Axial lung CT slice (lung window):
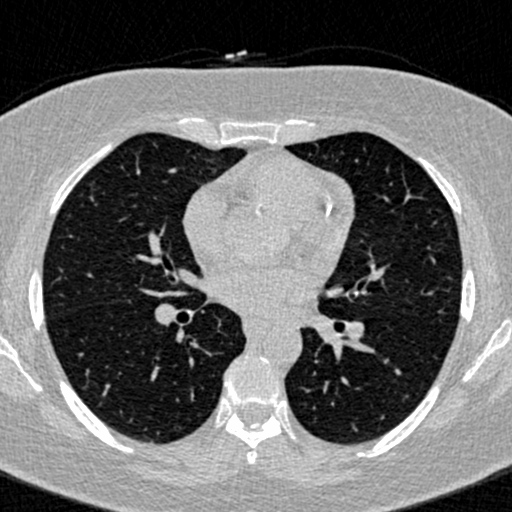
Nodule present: no